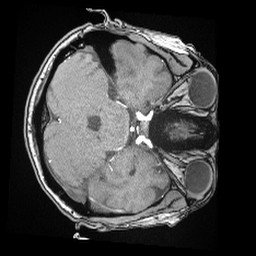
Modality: angio
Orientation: axial
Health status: ill
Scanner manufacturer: siemens
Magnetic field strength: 3 T
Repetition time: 0.022 s
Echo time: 0.0036 s